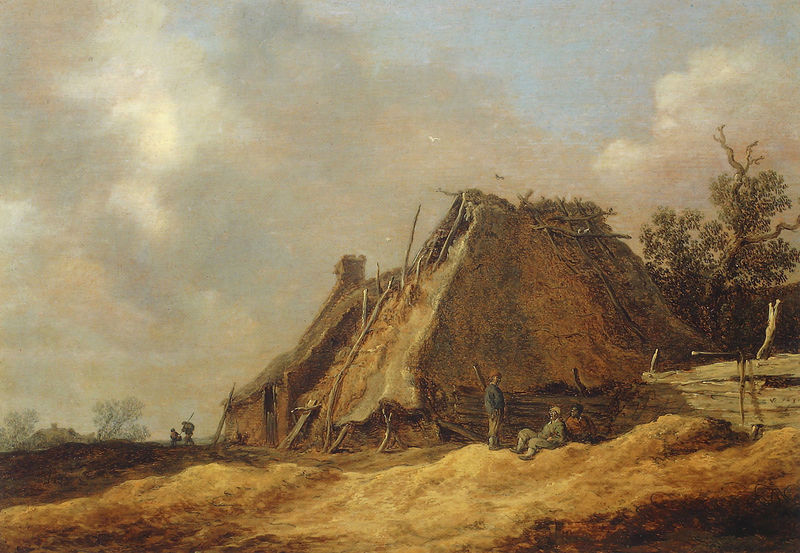
Titel: Bauernhaus mit Landarbeitern
Künstler: Jan van Goyen
Institution: Privatsammlung
Schlagwörter: baum, gemälde, himmel, schatten, vogel, wolken, bäume, grün, braun, grau, licht, männer, stroh, haus, zaun, malerei, rembrandt, niederlande, natur, hütte, realismus, bauern, rast, nah, scheune, wandern, wanderer, kate, armut, hirten, ostade, stangewanderer